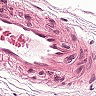
Metastatic tissue present: no